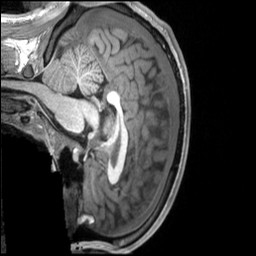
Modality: T1w
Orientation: sagittal
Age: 18
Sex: male
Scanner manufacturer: siemens
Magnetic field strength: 3 T
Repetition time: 2.53 s
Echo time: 0.00174 s